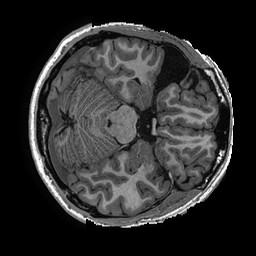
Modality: T1w
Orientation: axial
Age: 26
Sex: male
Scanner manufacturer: ge
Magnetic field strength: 3 T
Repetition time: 0.006952 s
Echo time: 0.00292 s